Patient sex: M
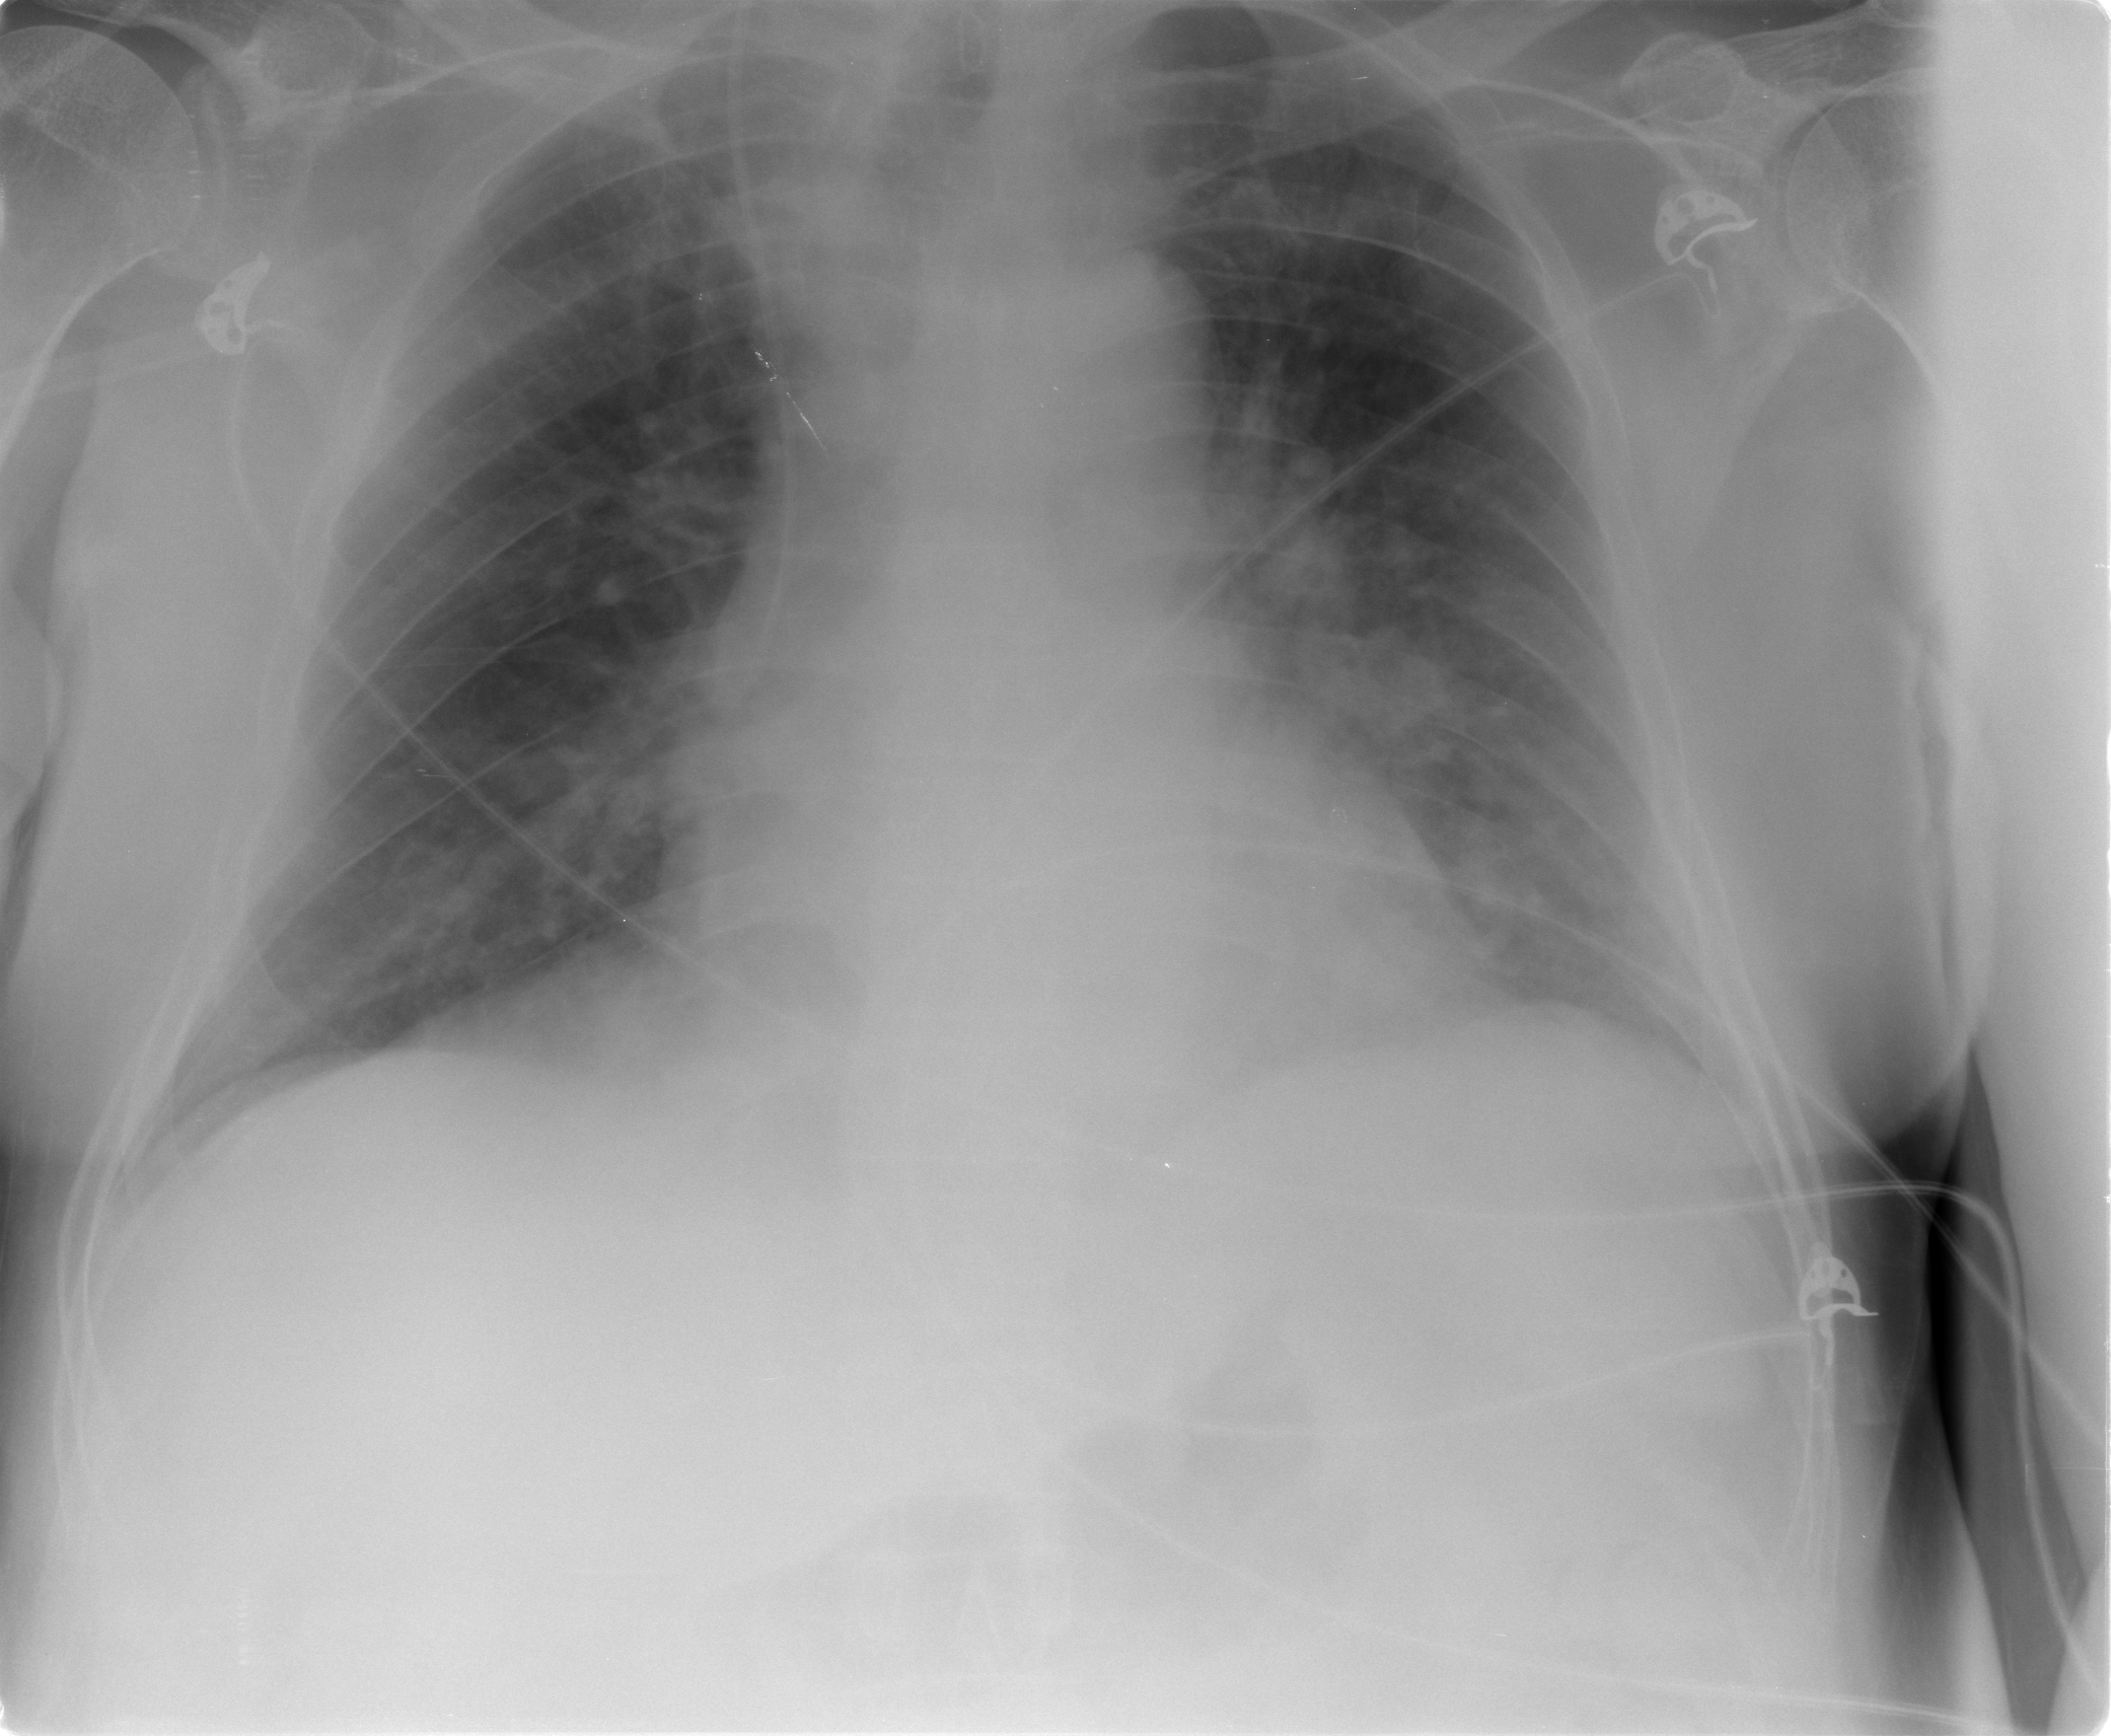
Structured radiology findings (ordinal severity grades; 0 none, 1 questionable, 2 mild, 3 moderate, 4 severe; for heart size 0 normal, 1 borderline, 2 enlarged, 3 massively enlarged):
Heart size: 2
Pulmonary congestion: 2
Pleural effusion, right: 0
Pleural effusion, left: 0
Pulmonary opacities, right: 0
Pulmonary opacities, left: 0
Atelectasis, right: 0
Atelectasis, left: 0